Question: I'm reading chapter <URL> in Android training.
In this chapter, the author talks about handling concurrency for GridView when used in conjunction with AsyncTask:
> Common view components such as ListView and GridView introduce another
issue when used in conjunction with the AsyncTask as demonstrated in
the previous section. In order to be efficient with memory, these
components recycle child views as the user scrolls. If each child view
triggers an AsyncTask, there is no guarantee that when it completes,
the associated view has not already been recycled for use in another
child view. Furthermore, there is no guarantee that the order in which
asynchronous tasks are started is the order that they complete.
For the above paragraph, I have two questions:
(1) What's the child view of the GridView?
Take the following figure as an example, is every grid a child view?
(2) I'm confused by "If each child view triggers an AsyncTask, there is no guarantee that when it completes, the associated view has not already been recycled for use in another child view."
Can anyone explains more detail? For example, grid[1,1] triggers an AsyncTask, when the AsyncTask finishes, why there may incur a problem?

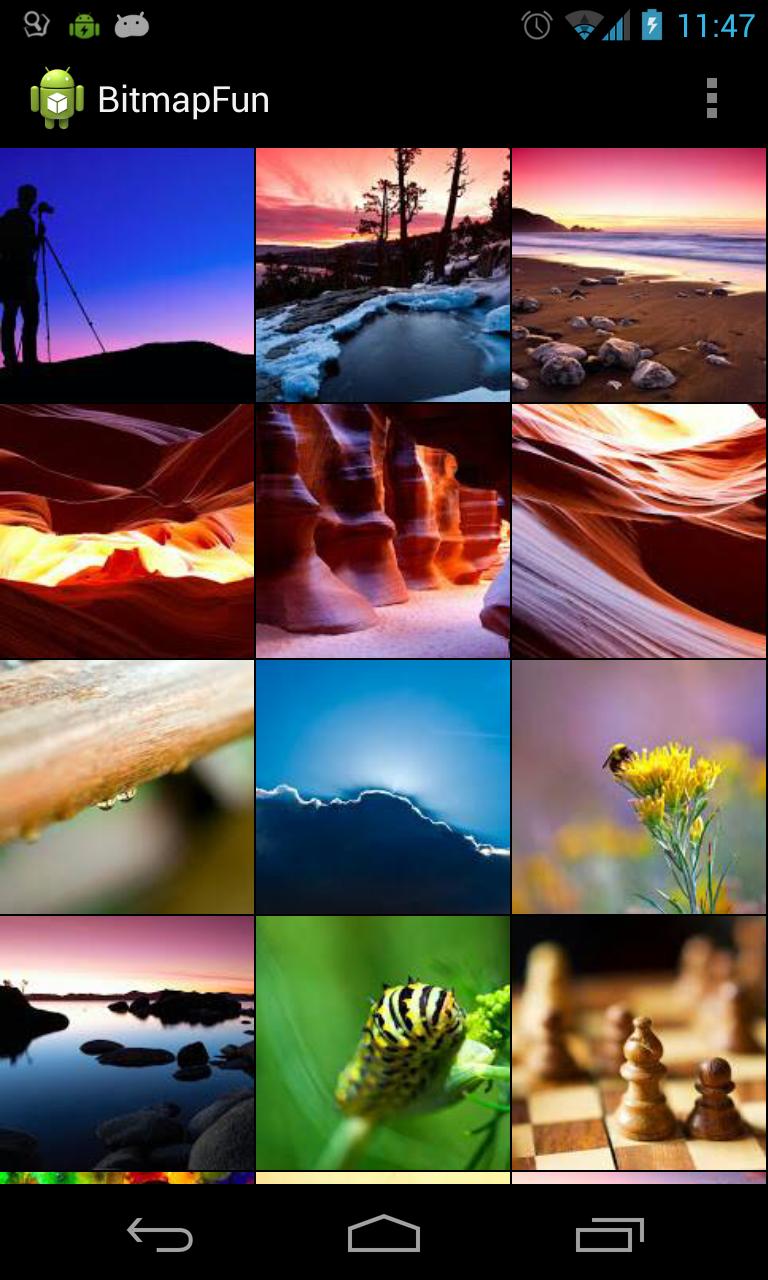
Answer: 1. Yes, Each grid item is a Child View.
2. The main purpose of an AsyncTask is process long-running jobs off the main thread so the UI doesn't hang. Internally, an AsyncTask uses a ThreadPoolExecutor with a fixed number of threads to manage tasks. So even if you fire off twenty AsyncTasks, only a few of them will be executing at a time. At the same time, since each AsyncTask runs in it's own thread, it might finish at any time depending on how the system decides to schedule your thread. So there really is no guarantee that the tasks will finish in the same order.
When you process images off the main thread, you also need to consider the following scenario.
In 'AdapterView's, we recycle the child views so that we don't need to initialize new 'View's every time a 'View' is scrolled on screen. So what will happen in this case is that a Child 'View' will trigger an 'AsyncTask' to fetch the image when it appears on screen.
But before the image is fetched, the user continues scrolling and the view scrolls off the screen and appears again on the other side(because we are recycling the views). Now, it triggers another 'AsyncTask' to fetch the image it is supposed to display. At the same time, the earlier 'AsyncTask' associated with this view completes and sets the Image for this 'View', even if it isn't the right position for the image.